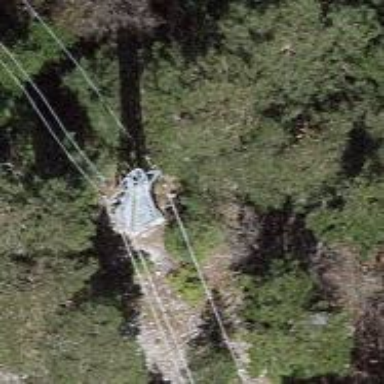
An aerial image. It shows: Lattice structure tower used for power distribution.